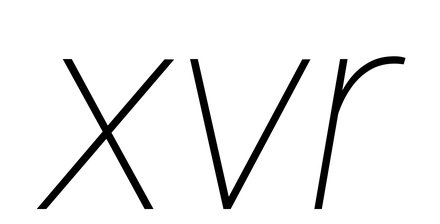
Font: Roboto-Italic_Thin_Italic